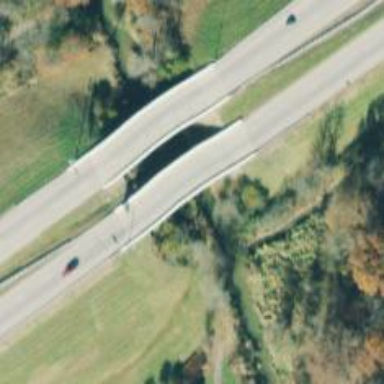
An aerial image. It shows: This image shows trunk highway that functions as expressway.